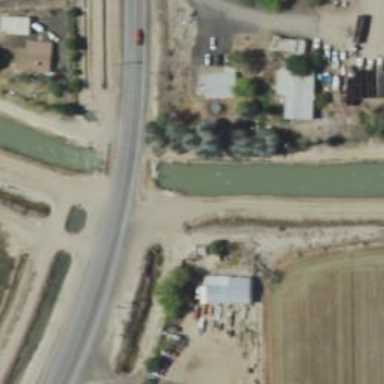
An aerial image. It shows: Canal.